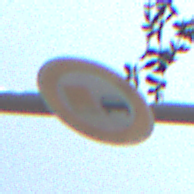
Verkehrszeichen: UeberholverbotKraftfahrzeuge
Umgebung: Outdoor, Nature
Tageszeit: MorningAfternoon
Wetter: PartlyCloudy
Licht: Natural
Jahreszeit: NotSpecified
Kontrast: HighContrast